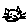
Label: cat